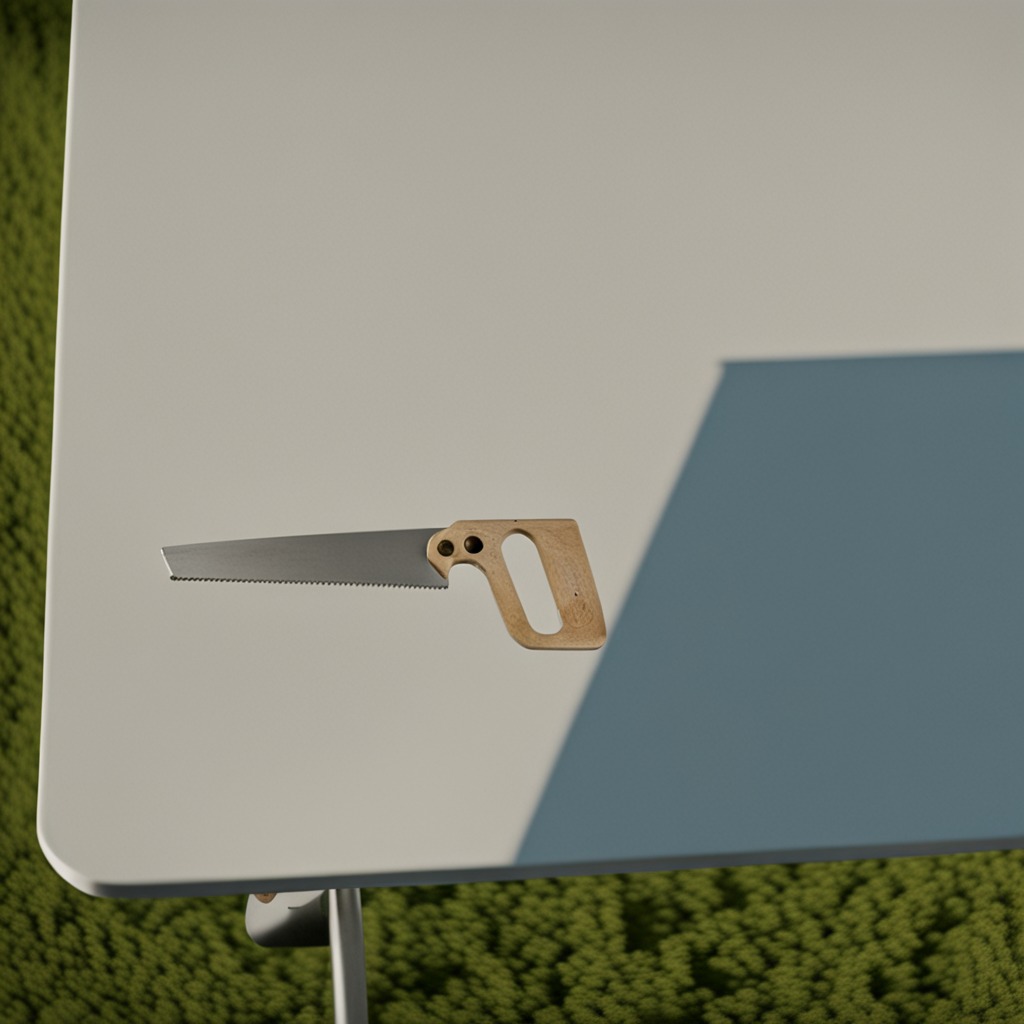
A metal saw is lying on the table in the outdoor tool station.